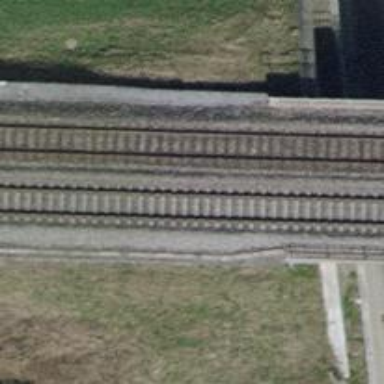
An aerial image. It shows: Single-track railway bridge with electrified contact line.